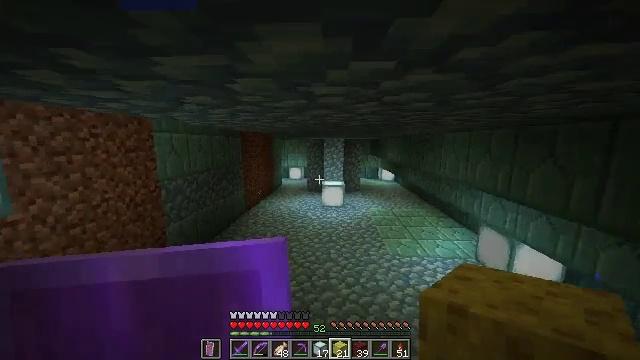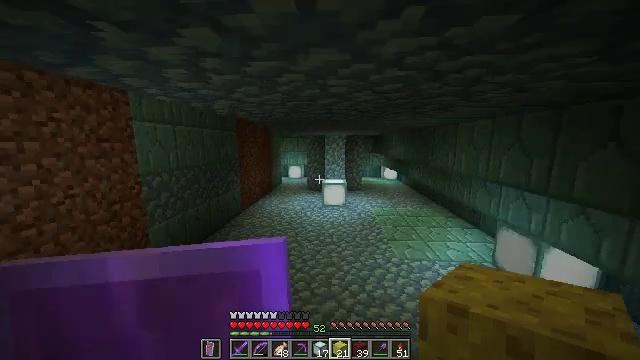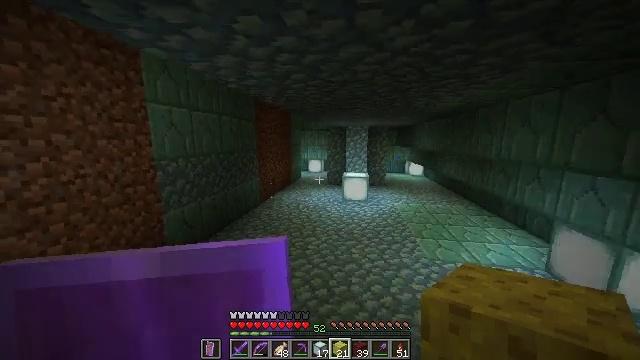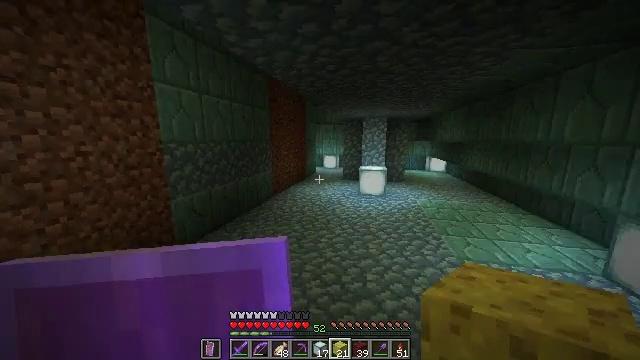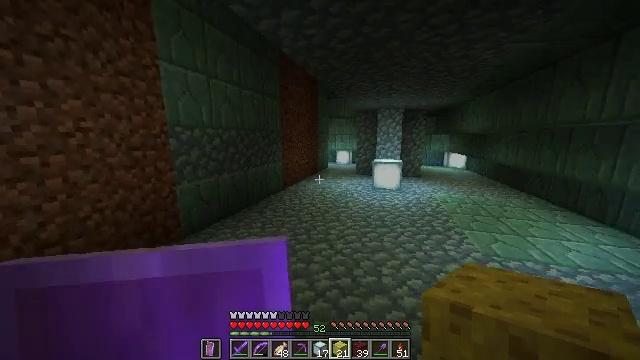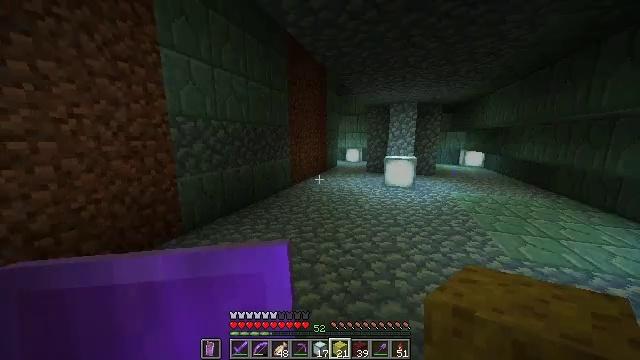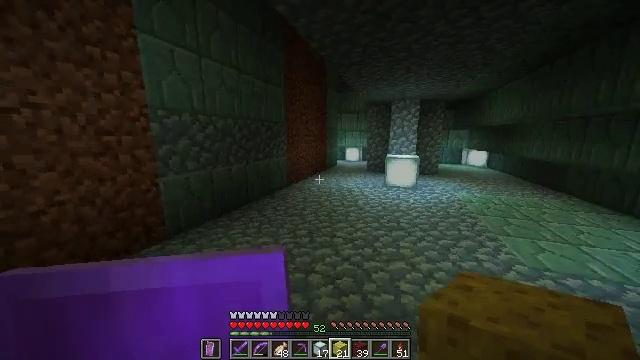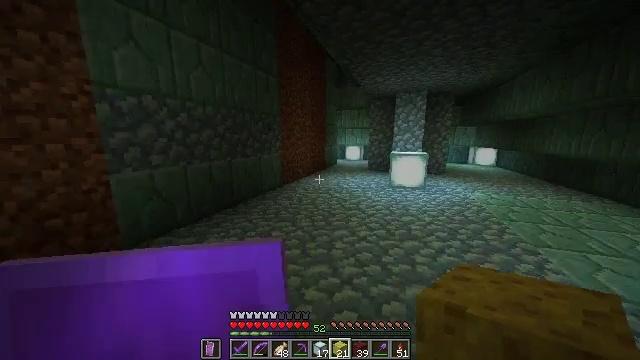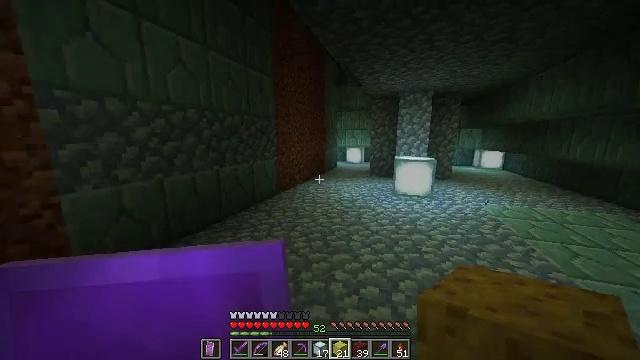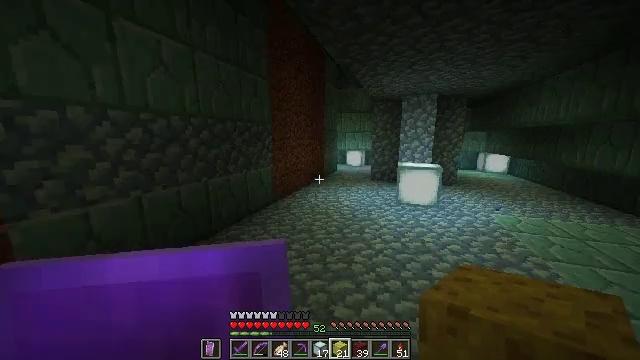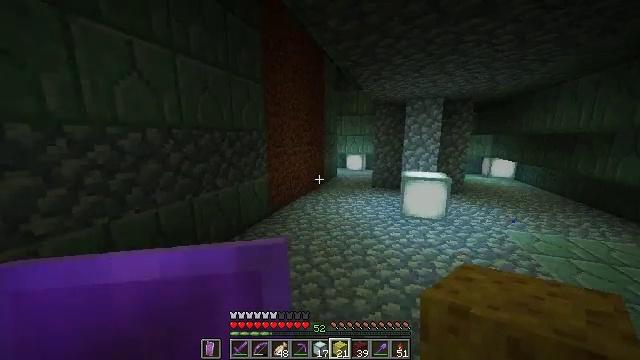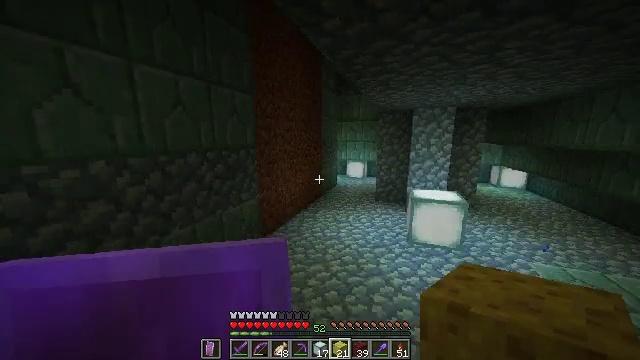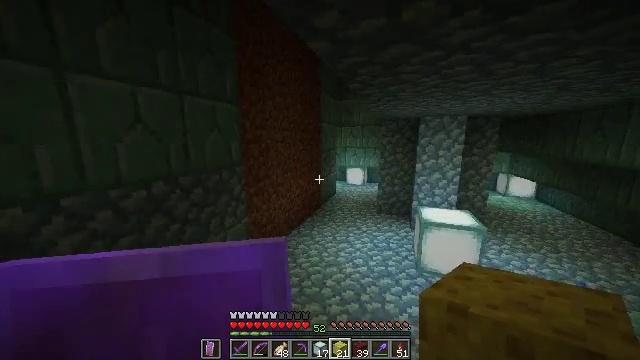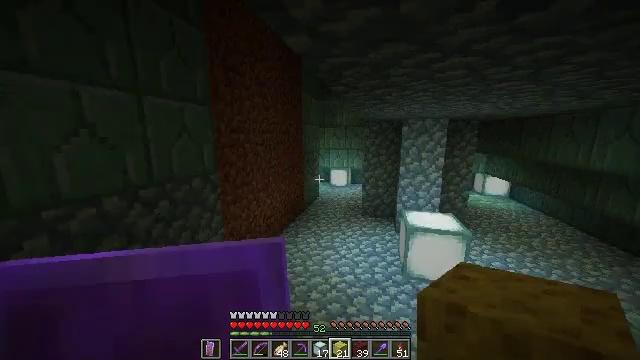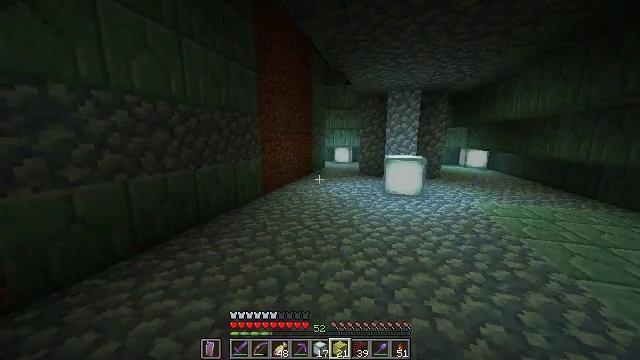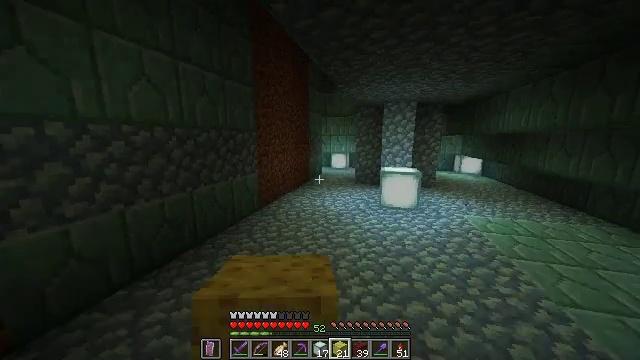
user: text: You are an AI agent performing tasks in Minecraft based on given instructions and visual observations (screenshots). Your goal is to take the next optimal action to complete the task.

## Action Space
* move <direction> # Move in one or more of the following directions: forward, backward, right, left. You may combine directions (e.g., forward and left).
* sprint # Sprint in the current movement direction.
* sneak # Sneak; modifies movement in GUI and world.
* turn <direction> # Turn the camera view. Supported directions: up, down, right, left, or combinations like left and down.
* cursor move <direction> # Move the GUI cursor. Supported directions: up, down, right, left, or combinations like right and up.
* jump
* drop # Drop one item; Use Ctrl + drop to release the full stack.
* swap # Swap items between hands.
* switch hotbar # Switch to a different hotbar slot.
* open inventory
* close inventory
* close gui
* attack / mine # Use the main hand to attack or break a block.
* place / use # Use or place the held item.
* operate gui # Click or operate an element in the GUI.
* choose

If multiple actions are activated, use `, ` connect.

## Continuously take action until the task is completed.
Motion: motion action
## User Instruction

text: Form a sea lantern in the crafting grid.
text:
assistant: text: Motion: move forward, sprint
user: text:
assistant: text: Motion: move forward, sprint, turn left
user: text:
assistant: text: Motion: move forward, sprint, turn left
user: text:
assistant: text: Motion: move forward, sprint, turn left
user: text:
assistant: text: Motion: move forward, sprint, turn left, jump
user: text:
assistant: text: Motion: move forward, sprint, jump
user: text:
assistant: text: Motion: move forward, sprint, jump
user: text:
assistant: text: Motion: move forward, sprint, jump
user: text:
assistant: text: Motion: move forward, sprint, jump
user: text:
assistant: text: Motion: move forward, sprint, jump
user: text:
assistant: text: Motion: move forward, sprint
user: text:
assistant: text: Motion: move forward, sprint
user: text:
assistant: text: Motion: move forward, sprint, turn right
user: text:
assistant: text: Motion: move forward, sprint, turn right
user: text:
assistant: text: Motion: move forward, sprint
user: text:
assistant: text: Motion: move forward, sprint
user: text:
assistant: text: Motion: move forward, sprint
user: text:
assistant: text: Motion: move forward, sprint, jump
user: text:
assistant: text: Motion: move forward, sprint, jump
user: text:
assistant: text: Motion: move forward, sprint
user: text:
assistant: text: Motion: move forward, sprint
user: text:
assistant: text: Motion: move forward, sprint
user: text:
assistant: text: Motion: move forward, sprint
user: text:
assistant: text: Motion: move forward, sprint
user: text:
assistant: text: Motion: move forward, sprint
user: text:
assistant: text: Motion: move forward, sprint
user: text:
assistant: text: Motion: move forward, sprint
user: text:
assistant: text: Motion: move forward, sprint
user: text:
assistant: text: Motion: move forward, sprint
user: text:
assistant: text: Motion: move forward, sprint